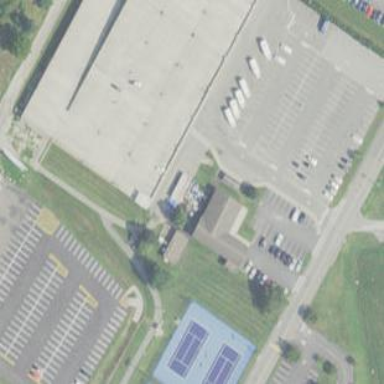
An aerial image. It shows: Parking area.